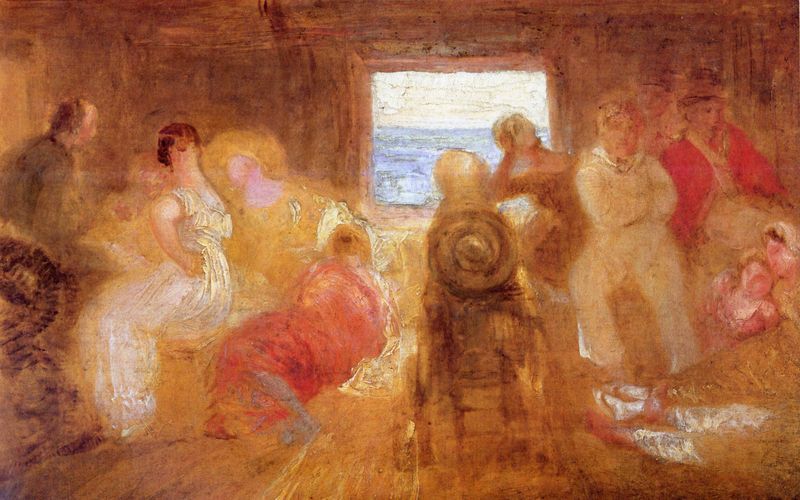
Titel: Im Zwischendeck
Künstler: William Turner
Standort: London
Institution: Tate Gallery
Schlagwörter: blau, gemälde, gruppe, himmel, mann, meer, schlaf, wasser, weiß, frauen, gelb, impressionismus, menschen, ocker, see, sitzen, braun, fenster, frau, grau, haar, hell, holz, hut, kleid, kleider, licht, mitte, männer, orange, pastell, raum, schwarz, skizze, stuhl, stühle, zimmer, ausblick, rot, tuch, beige, gesellschaft, anzug, gesichter, hose, jacke, tod, bild, herr, innenraum, öl, horizont, hütte, pastos, sonne, boden, gold, haare, interieur, mantel, sitzend, decke, familie, kind, personen, rosa, boot, deutschland, aussicht, schiff, wellen, liegen, schlafen, sitz, studie, sonnenlicht, linien, dielen, figuren, krieg, seemann, turner, kissen, duktus, sitzende, deutsch, warten, liegend, unscharf, kanone, jacken, mäntel, leinwand, unvollendet, bänke, öffnung, heiligenschein, verschwommen, reise, ölskizze, schaukelstuhl, sfumato, reisende, fraueng, geburt, meeresspiegel, halbschatten, ocer, seeleute, schießscharte, gemeinschaft, liegender, pastelle, mernschen, uhde, william turner, anthroposophisch, ausbllick, koje, licvht, rollstuhl, ruppen